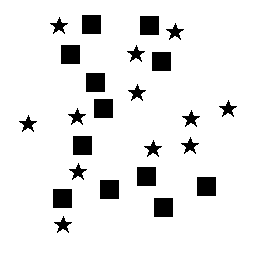
Squares: 12
Triangles: 0
Stars: 12
Total shapes: 24